Field crop: maize
Growth stage: 2
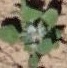
Species: chenopodium